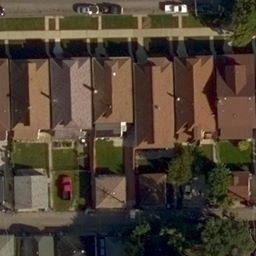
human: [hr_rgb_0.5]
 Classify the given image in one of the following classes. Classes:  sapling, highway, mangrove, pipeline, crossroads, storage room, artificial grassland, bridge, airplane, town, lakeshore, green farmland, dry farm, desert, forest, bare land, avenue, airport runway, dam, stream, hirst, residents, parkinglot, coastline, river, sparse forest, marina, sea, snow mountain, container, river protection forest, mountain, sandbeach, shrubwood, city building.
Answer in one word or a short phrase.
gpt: residents